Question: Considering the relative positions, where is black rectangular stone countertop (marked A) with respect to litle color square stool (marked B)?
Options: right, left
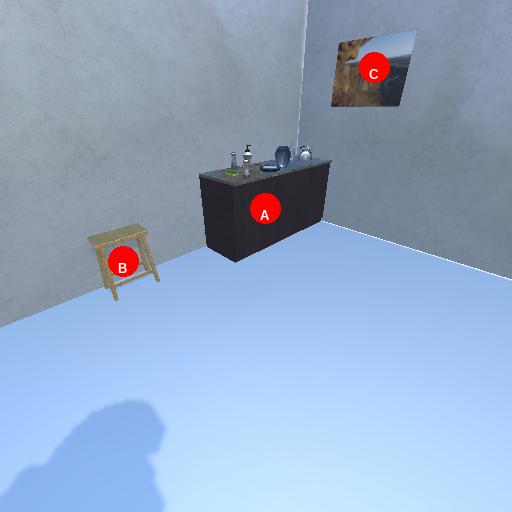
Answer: right